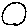
Label: circle